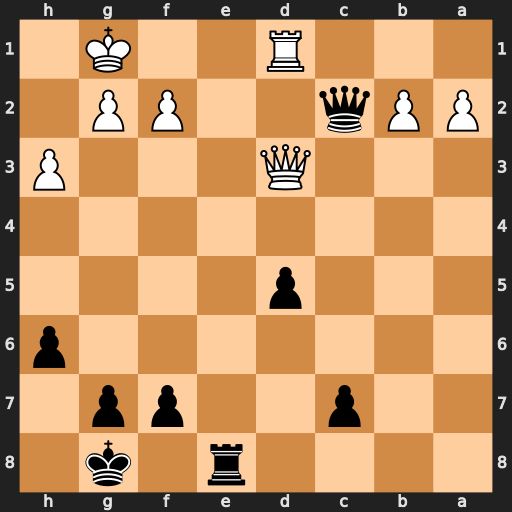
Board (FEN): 4r1k1/2p2pp1/7p/3p4/8/3Q3P/PPq2PP1/3R2K1
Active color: b
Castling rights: -
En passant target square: -
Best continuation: Re1+ Rxe1 Qxd3